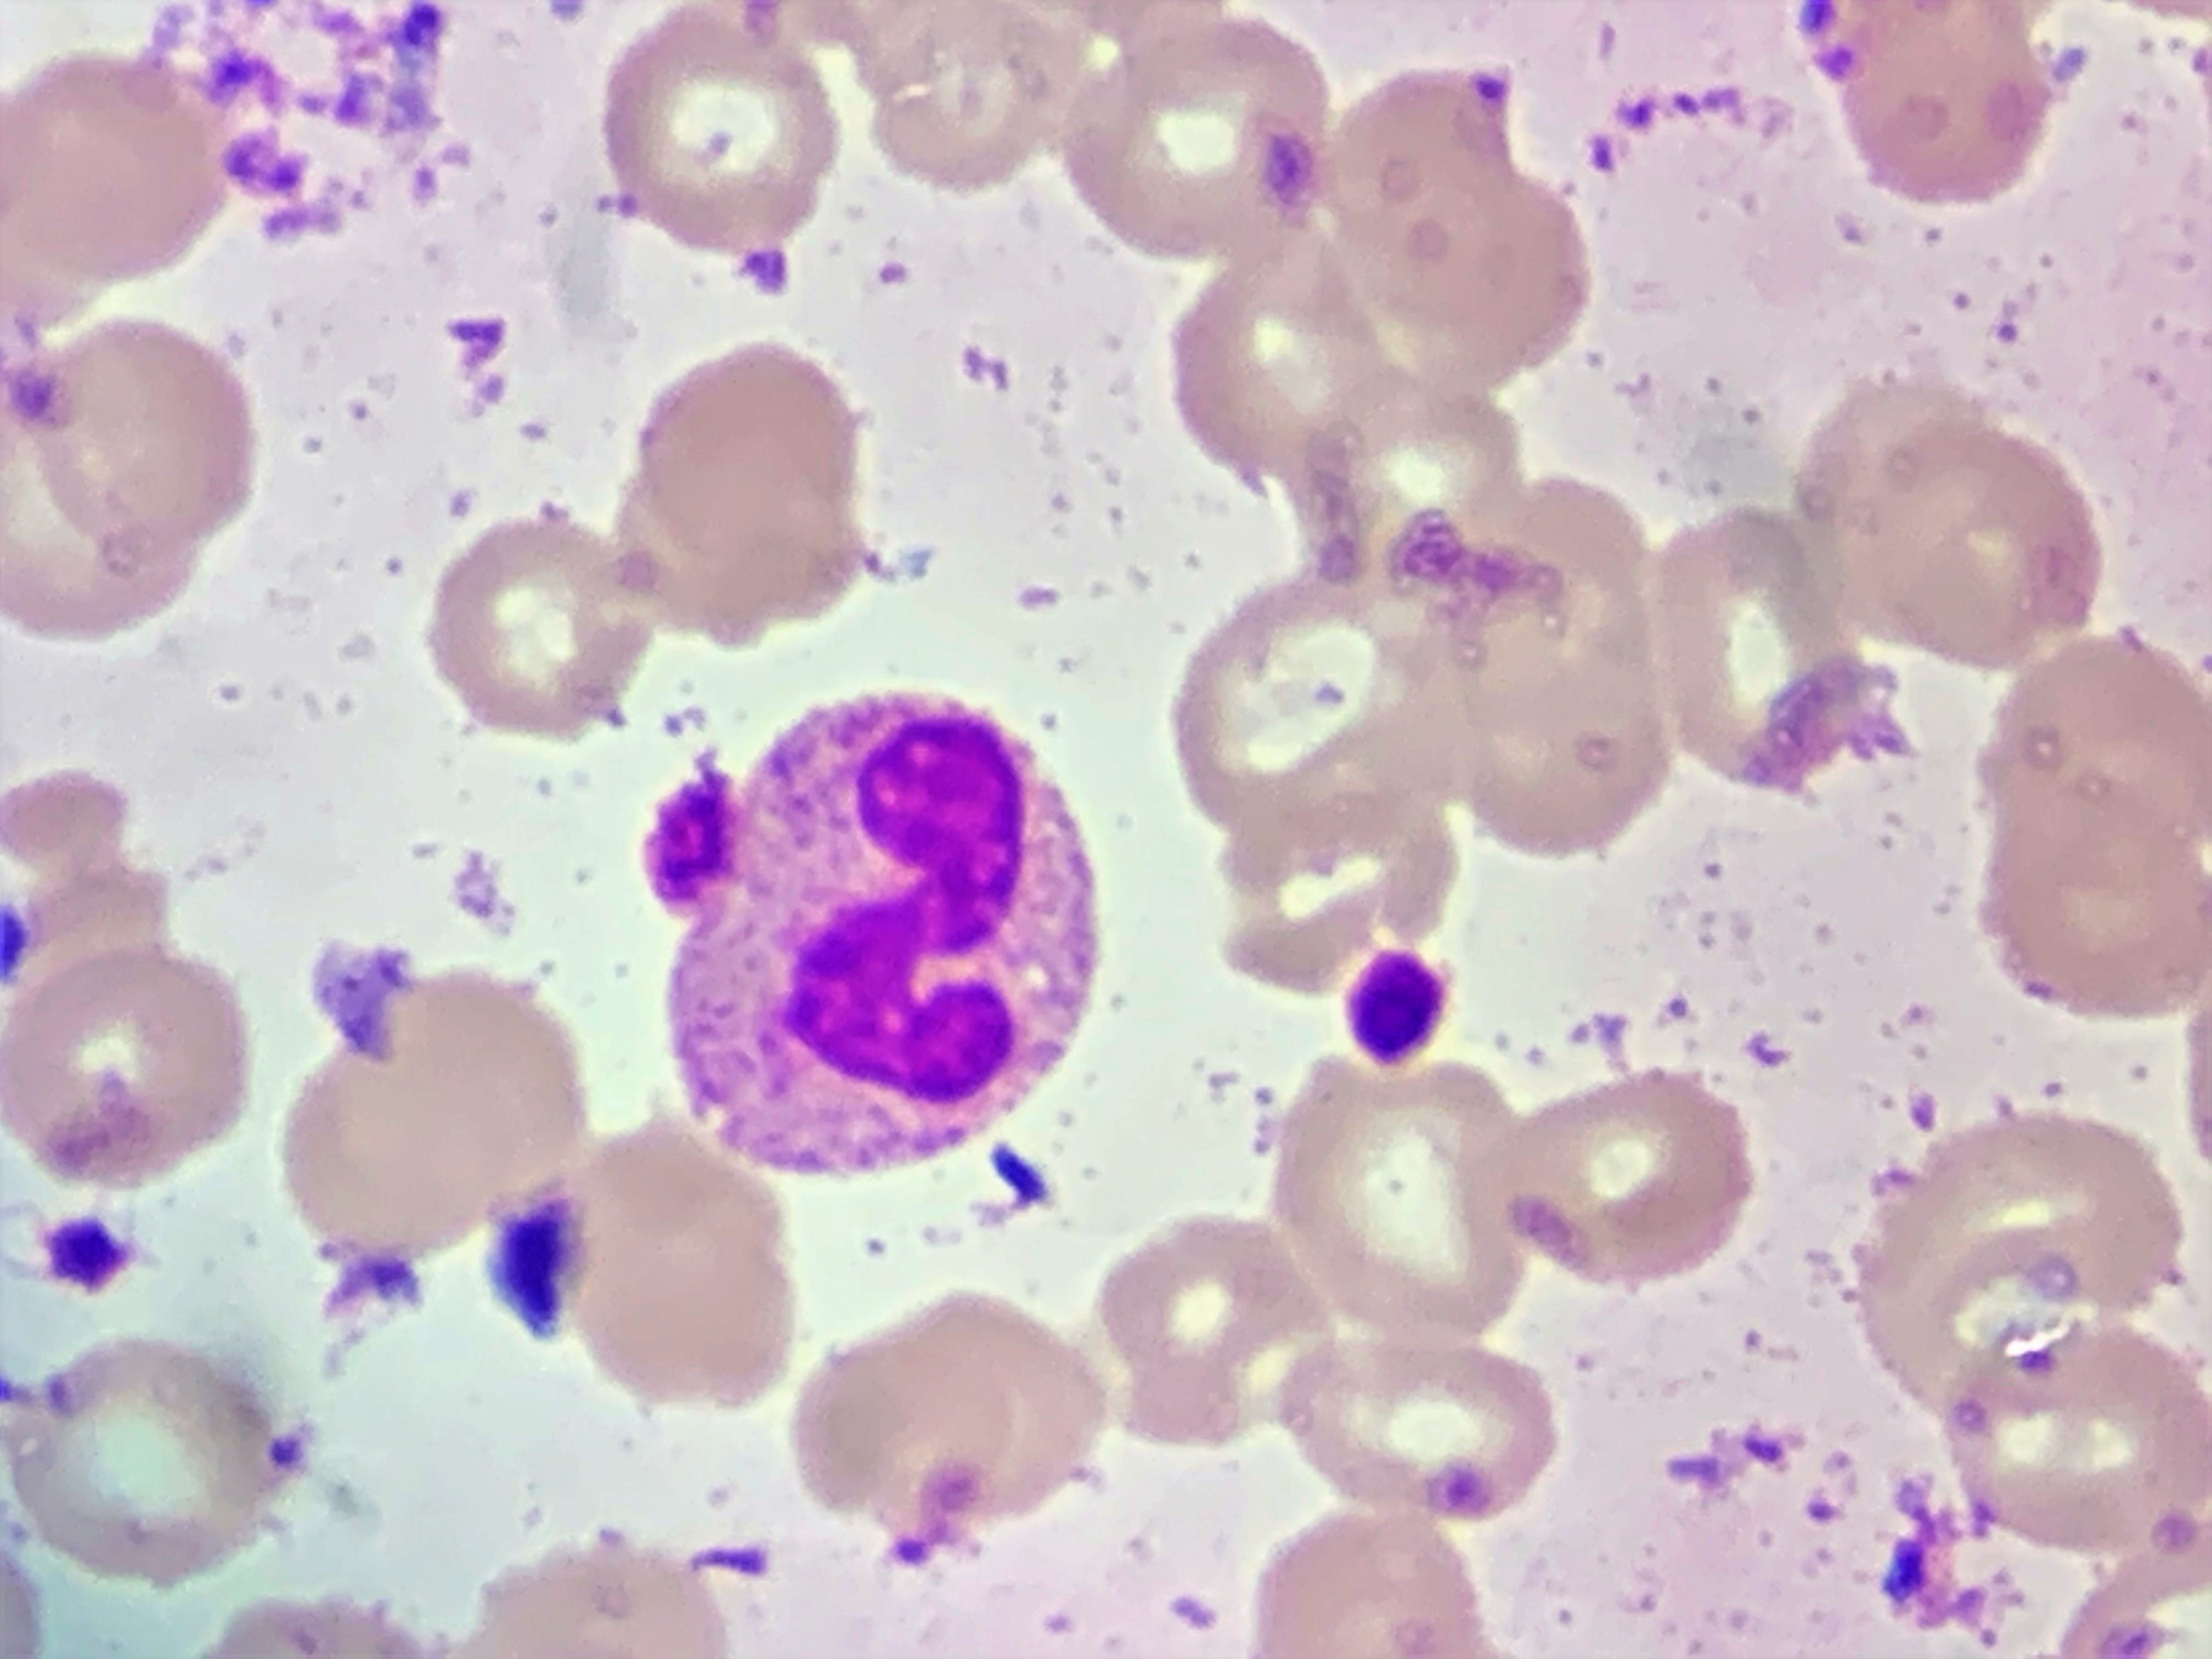
Cell type: NEUTROPHILS